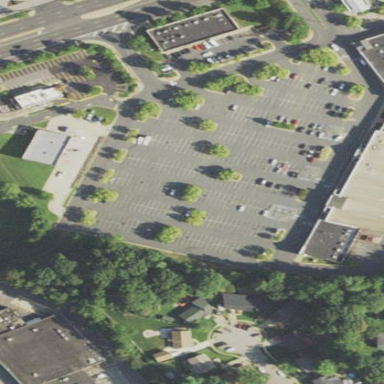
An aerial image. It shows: Parking area with surface.